Field crop: maize
Growth stage: 1
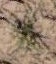
Species: salsola